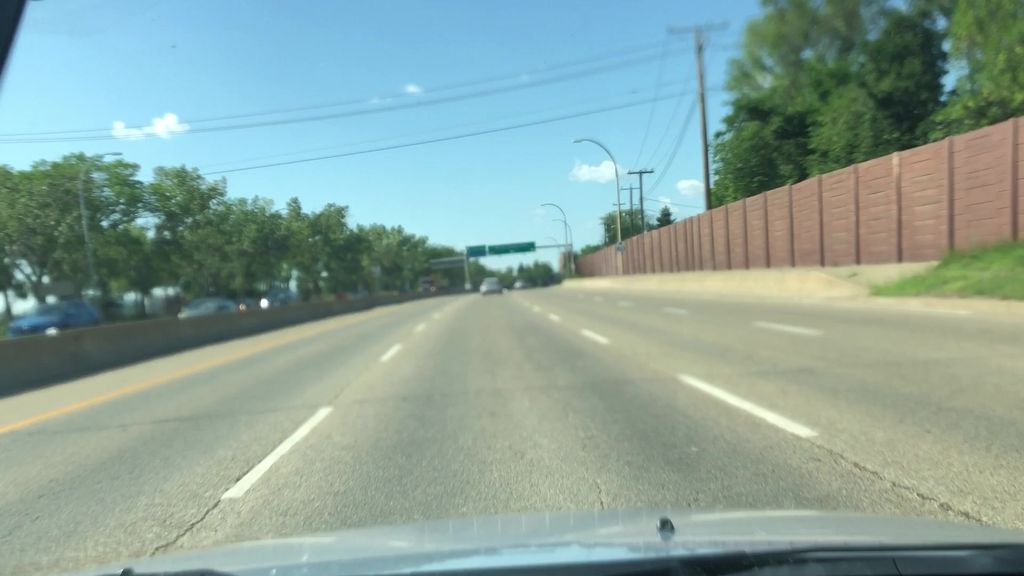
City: edmonton